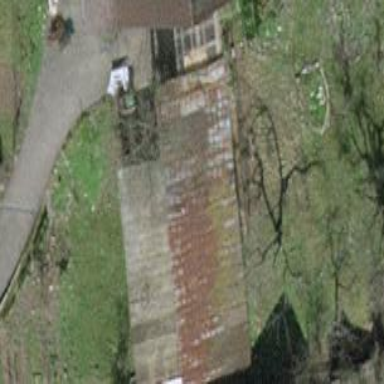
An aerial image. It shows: Shed with tiled roof.